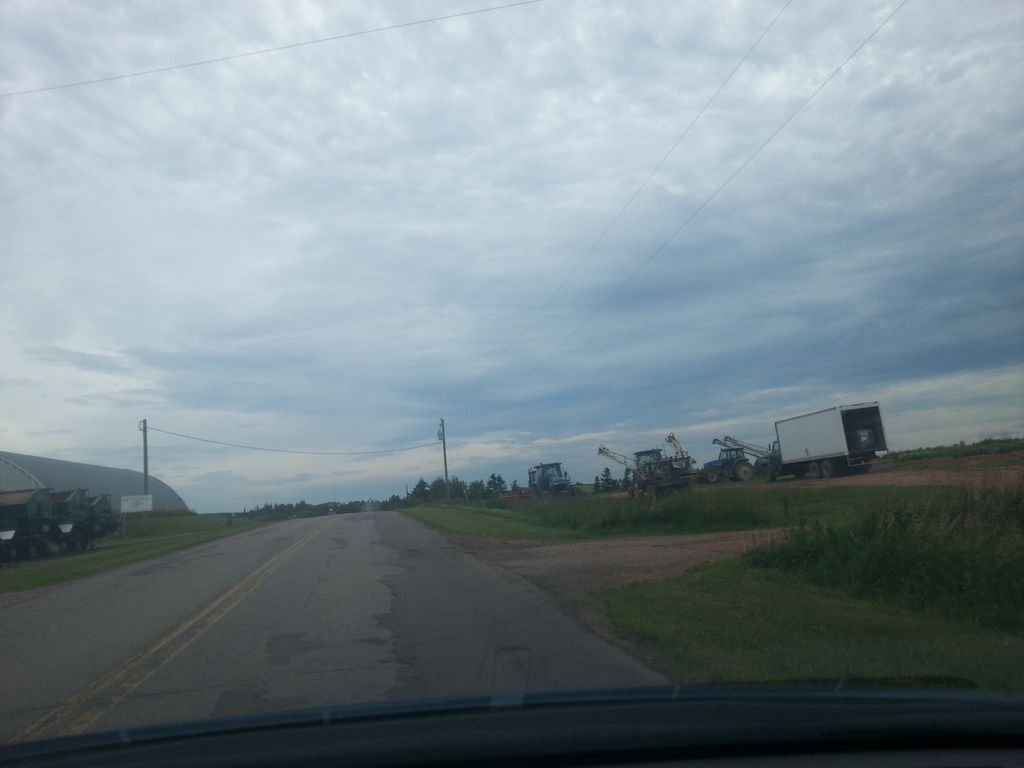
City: charlottetown